Question: I need help on plotting the bar chart to show daily based statistics like below attached image shown on iPhone App to android, can you any suggest the corresponding api for this one.
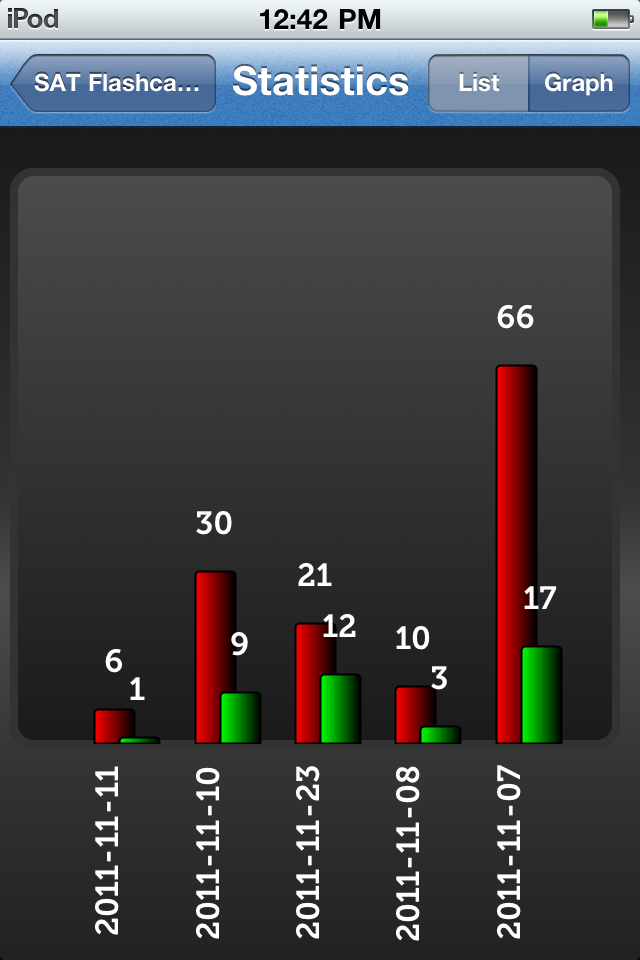
Answer: Have you tried the open source <URL>? Looks like it uses native Android Intents to graph, although the Chartdroid library is required.